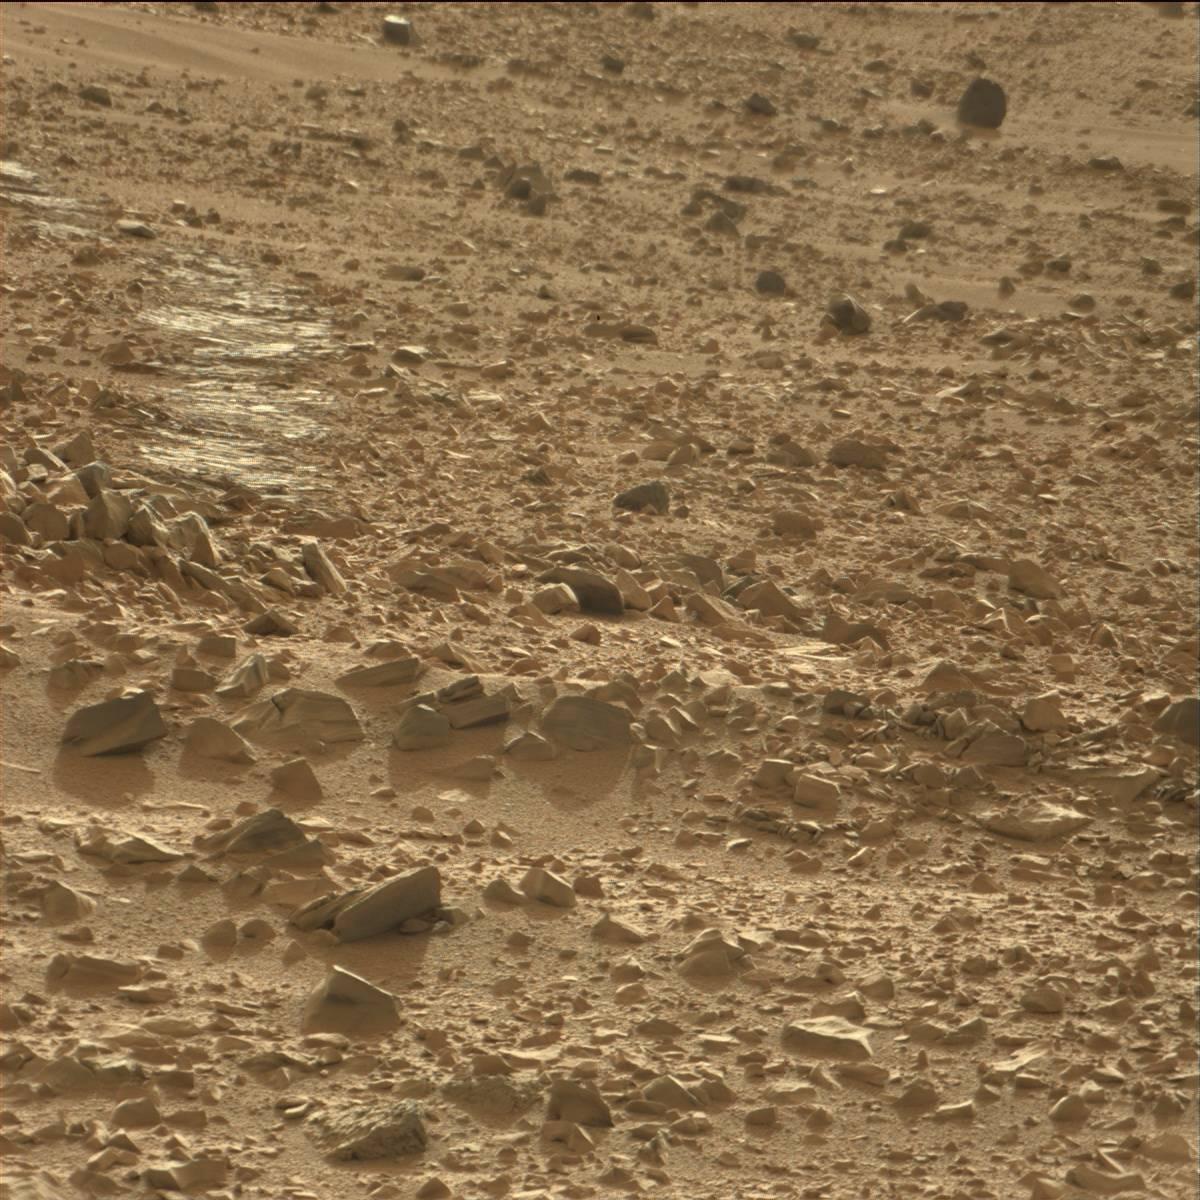
Terrain classes present: Bedrock, Sand / Soil, Track